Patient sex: F
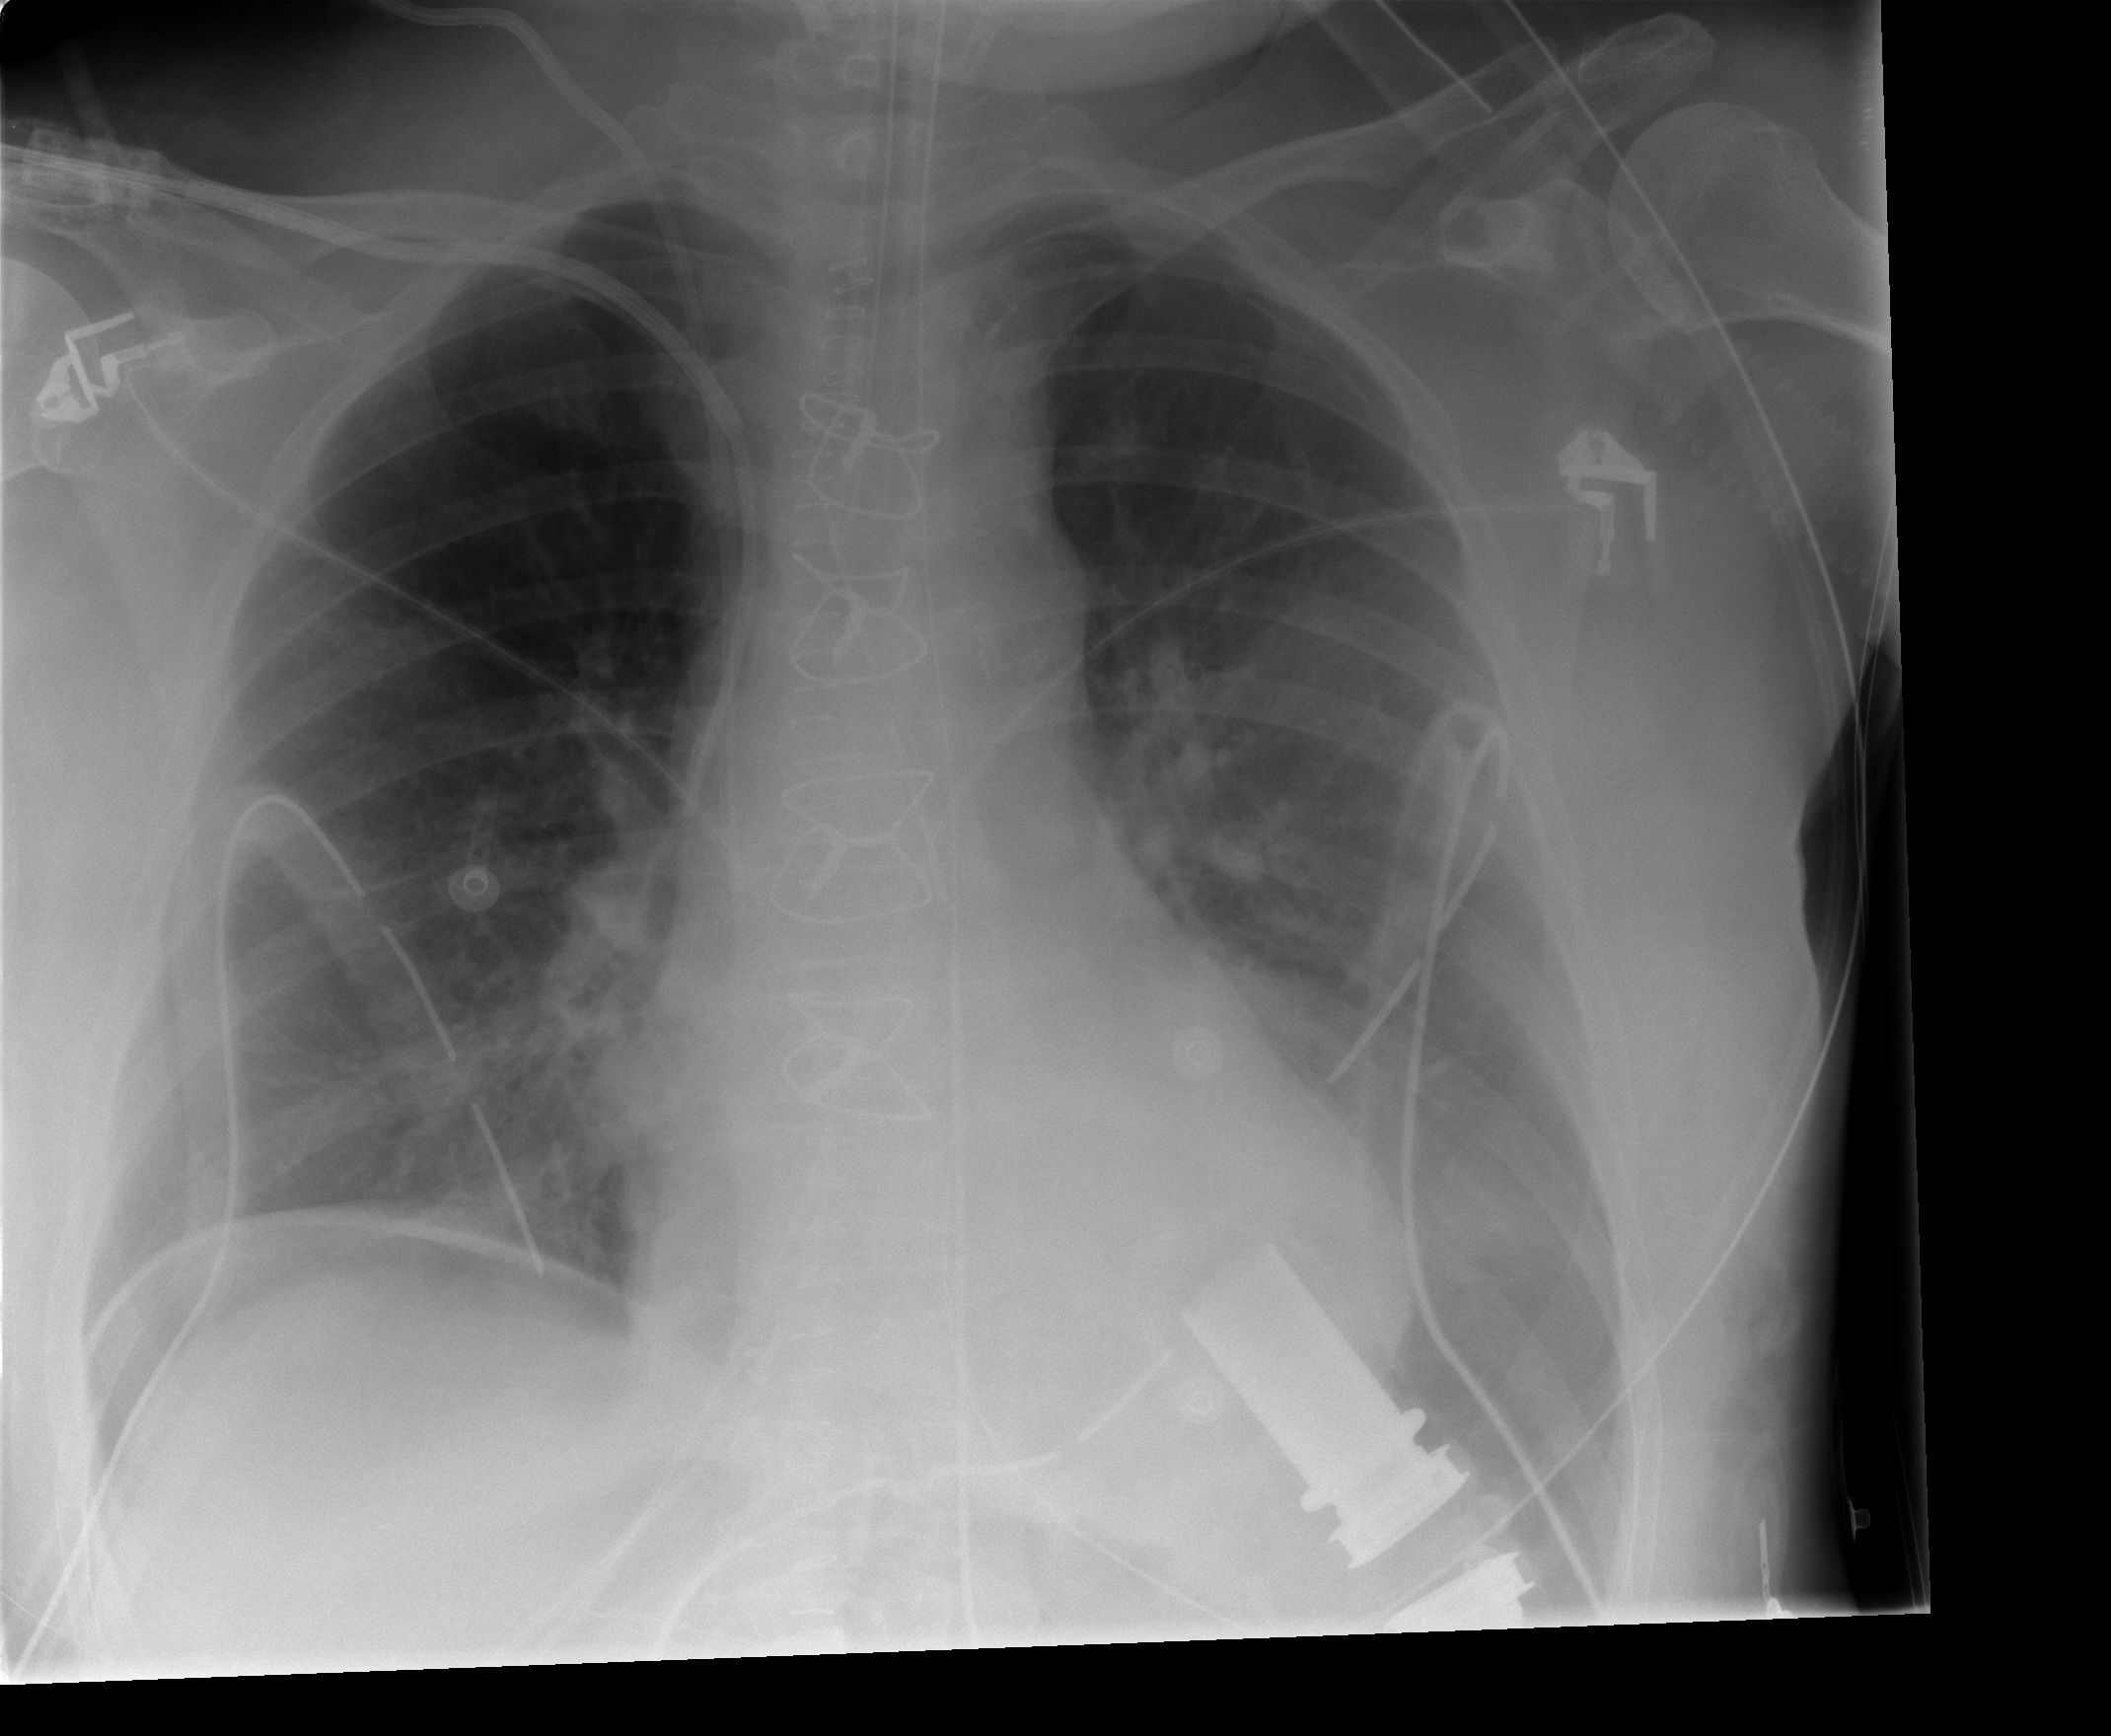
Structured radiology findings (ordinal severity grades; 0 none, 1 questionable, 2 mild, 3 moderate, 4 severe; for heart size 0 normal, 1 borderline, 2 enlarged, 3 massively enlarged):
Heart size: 0
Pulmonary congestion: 1
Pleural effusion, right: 0
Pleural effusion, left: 2
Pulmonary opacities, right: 0
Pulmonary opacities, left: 0
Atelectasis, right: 2
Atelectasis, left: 2